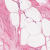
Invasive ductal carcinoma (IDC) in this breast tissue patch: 0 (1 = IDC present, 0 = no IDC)